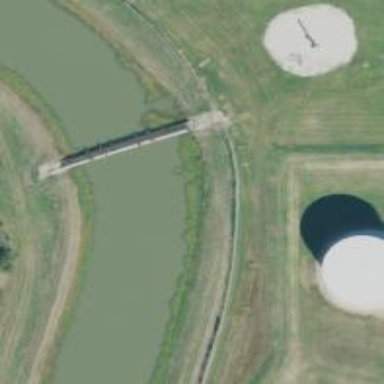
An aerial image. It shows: Canal.